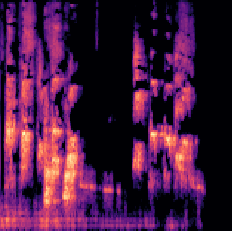
Sound class: Dog